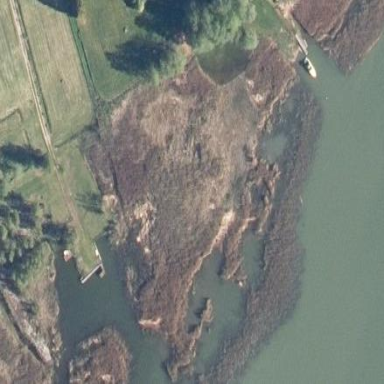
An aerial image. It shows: Reedbed wetland area.